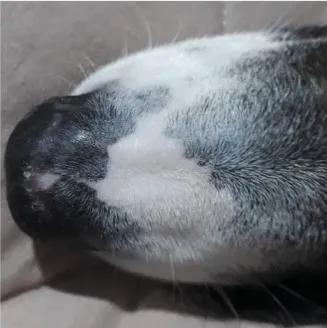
A female, mixed-breed dog, 2 years old, presented with epidermal depigmentation, on the nasal bridge. (B) Macroscopic image showing the reduction and stabilization of depigmentation in the nasal planum after 1 year and 3 months of treatment with Cannabis oil (date: 09/19/2023).
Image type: medical_photograph (skin_photograph)